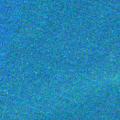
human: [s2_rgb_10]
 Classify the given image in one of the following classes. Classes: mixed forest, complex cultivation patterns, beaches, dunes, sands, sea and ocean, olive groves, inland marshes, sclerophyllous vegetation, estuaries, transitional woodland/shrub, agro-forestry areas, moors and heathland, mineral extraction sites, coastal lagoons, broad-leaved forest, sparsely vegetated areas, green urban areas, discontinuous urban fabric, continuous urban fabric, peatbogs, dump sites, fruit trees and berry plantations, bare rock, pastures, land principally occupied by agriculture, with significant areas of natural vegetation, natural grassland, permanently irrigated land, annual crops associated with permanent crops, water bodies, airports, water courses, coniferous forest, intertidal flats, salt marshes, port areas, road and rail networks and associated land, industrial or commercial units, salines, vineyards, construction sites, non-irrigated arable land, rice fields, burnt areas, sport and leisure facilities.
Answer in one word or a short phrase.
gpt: sea and ocean